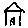
Label: house